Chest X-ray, PA view. Patient: 63 years old, sex F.
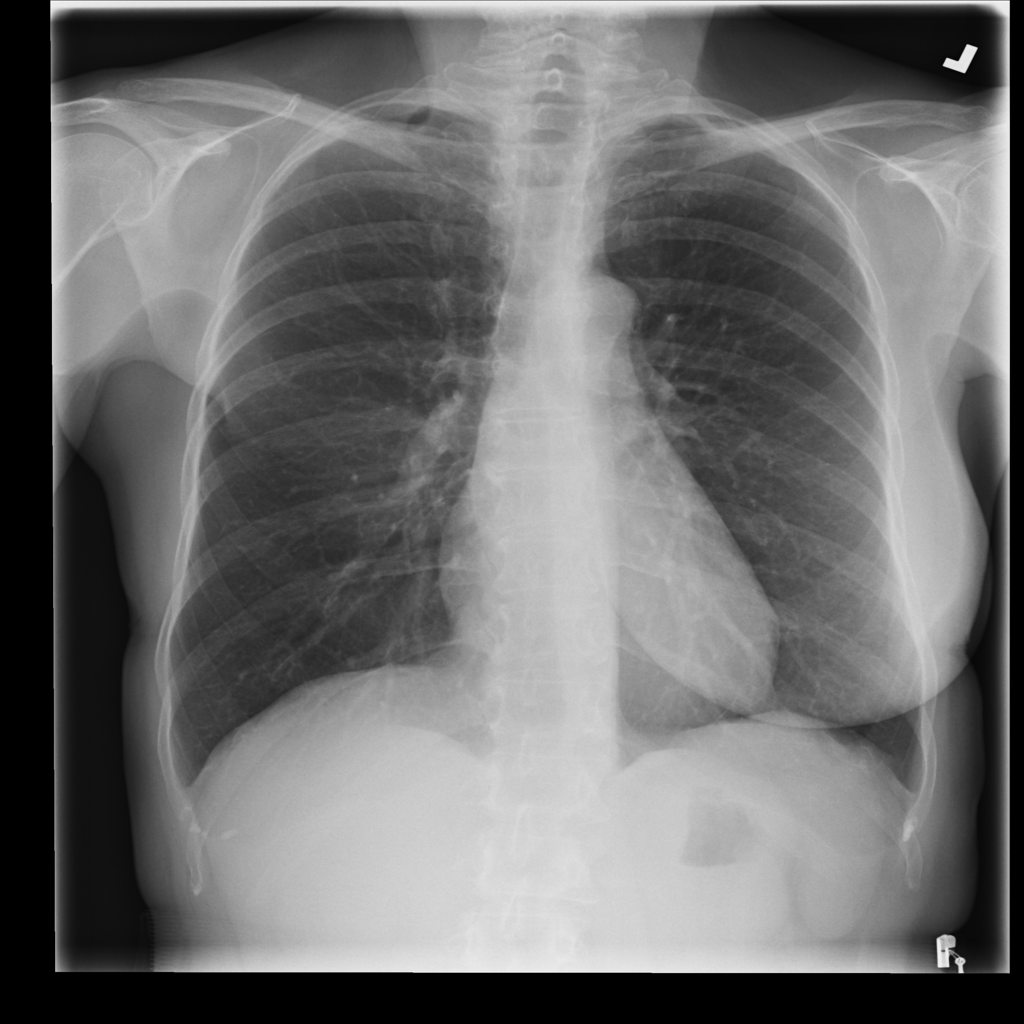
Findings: No Finding